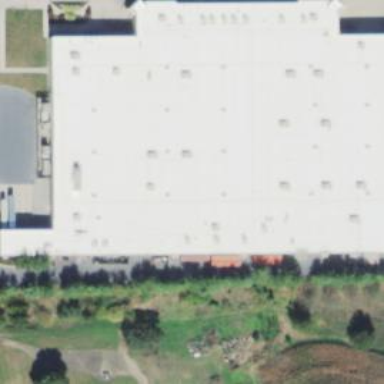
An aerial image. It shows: Retail building housing supermarket.